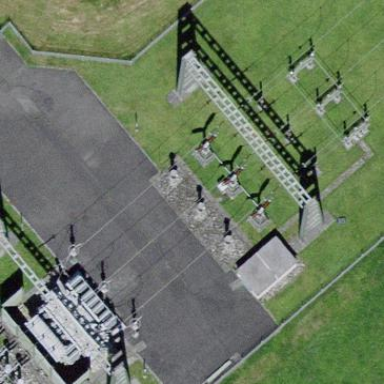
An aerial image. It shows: Transmission level substation.